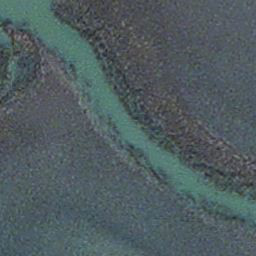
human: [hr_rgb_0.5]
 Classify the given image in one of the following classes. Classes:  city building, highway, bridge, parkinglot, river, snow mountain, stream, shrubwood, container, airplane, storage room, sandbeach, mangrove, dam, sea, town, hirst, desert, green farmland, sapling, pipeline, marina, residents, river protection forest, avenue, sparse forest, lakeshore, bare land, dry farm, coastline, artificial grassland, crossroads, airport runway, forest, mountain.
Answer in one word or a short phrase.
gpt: stream